Question: I have used images for checkbox background,where image get change when checkbox is checked.It is proper in chrome but giving issue in Firefox. In Firefox it is showing border or box shadow for checkbox and also show black colour tick.
Screenshot of checkbox:

'''
label {
margin: 0;
height: auto;
cursor: pointer;
font-weight: 400;
padding: 3px 20px 3px 40px;
}
input[type="checkbox"] {
display: block;
width: 26px;
height: 26px;
background-repeat: no-repeat;
background-position: center center;
background-size: contain;
-webkit-appearance: none;
outline: 0;
margin: -4px 0 0;
margin-top: 1px\9;
line-height: normal;
position: absolute;
margin-top: 4px\9;
}
input[type="checkbox"]:not(:checked) {
background-image: url(http://livemysite.com/Eduardo/img/unchecked.png);
}
input[type="checkbox"]:checked {
background-image: url(http://livemysite.com/Eduardo/img/checked.png);
background-size: 70%;
}
'''
'''
<label class="checkbox">
<input type="checkbox" value="1">Test</label>
'''
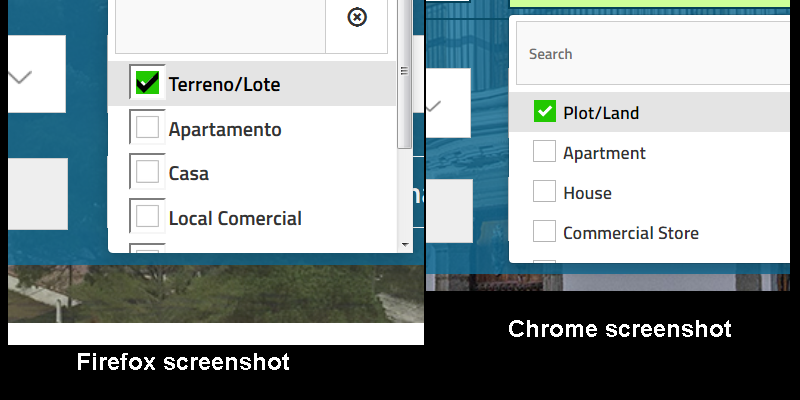
Answer: '''
label.checkbox input[type="checkbox"] {display:none;}
label.checkbox span {
display:inline-block;
border:1px solid #BBB;
width:25px;
height:25px;
vertical-align:middle;
margin:3px;
transition:width 0.1s, height 0.1s, margin 0.1s;
background-image: url(http://livemysite.com/Eduardo/img/unchecked.png);
}
label.checkbox :checked + span {
width:27px;
height:27px;
margin: 2px;
background-image: url(http://livemysite.com/Eduardo/img/checked.png);
background-size: 70%;
background-repeat: no-repeat;
background-size: contain;
}
'''
'''
<label class="checkbox">
<input type="checkbox"/>
<span></span>Test
</label>
'''